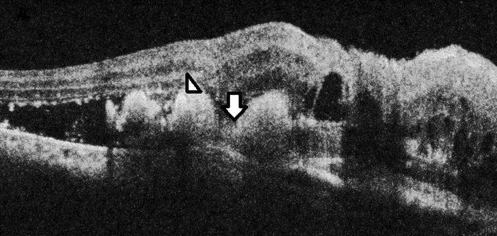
OCT of the right eye showing multiple hemorrhagic PEDs with notch (arrow) and underlying polyps (arrow head) surrounded by SRF.
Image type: ophthalmic_imaging (oct)